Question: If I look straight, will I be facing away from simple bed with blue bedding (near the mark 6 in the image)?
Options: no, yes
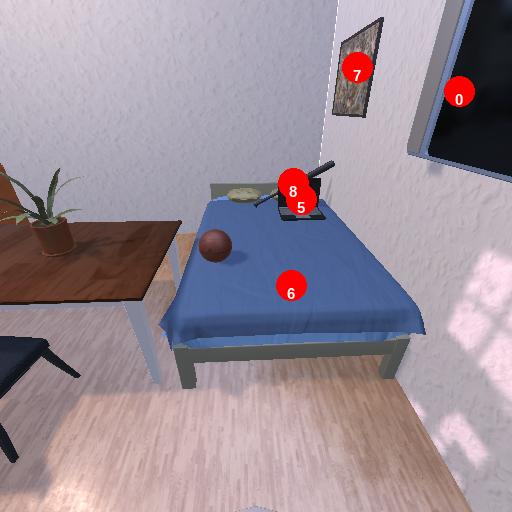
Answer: no